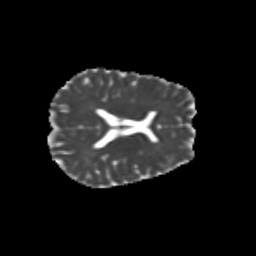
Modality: MD
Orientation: axial
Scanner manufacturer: siemens
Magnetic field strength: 3 T
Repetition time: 9.2 s
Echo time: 0.084 s